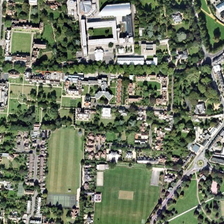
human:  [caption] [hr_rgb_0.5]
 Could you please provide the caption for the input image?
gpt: many buildings and green trees are in a school .

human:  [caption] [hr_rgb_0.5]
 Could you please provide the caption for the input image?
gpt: the school building is uneven, interlaced distribution .

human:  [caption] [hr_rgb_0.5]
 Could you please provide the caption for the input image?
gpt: many buildings and green trees are in a school .

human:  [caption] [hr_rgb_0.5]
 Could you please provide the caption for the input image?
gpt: lots of green lawns are between the buildings .

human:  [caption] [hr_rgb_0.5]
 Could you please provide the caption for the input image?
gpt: the school building is uneven, interlaced distribution .